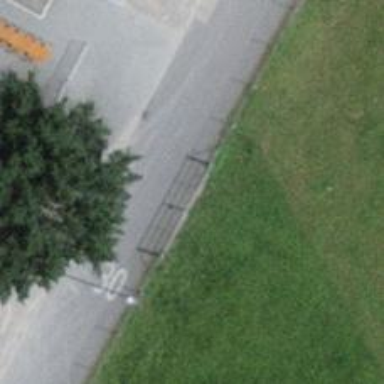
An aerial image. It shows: Gate.